Question: Anyone know why when I reopened Visual Studio and when I try to add the reference back manually I can't do it. I did not remove the shared project to begin with.
I only have as referenced if that'll make any difference.

Here's the <URL> if anyone is interested for the Visual Studio logs
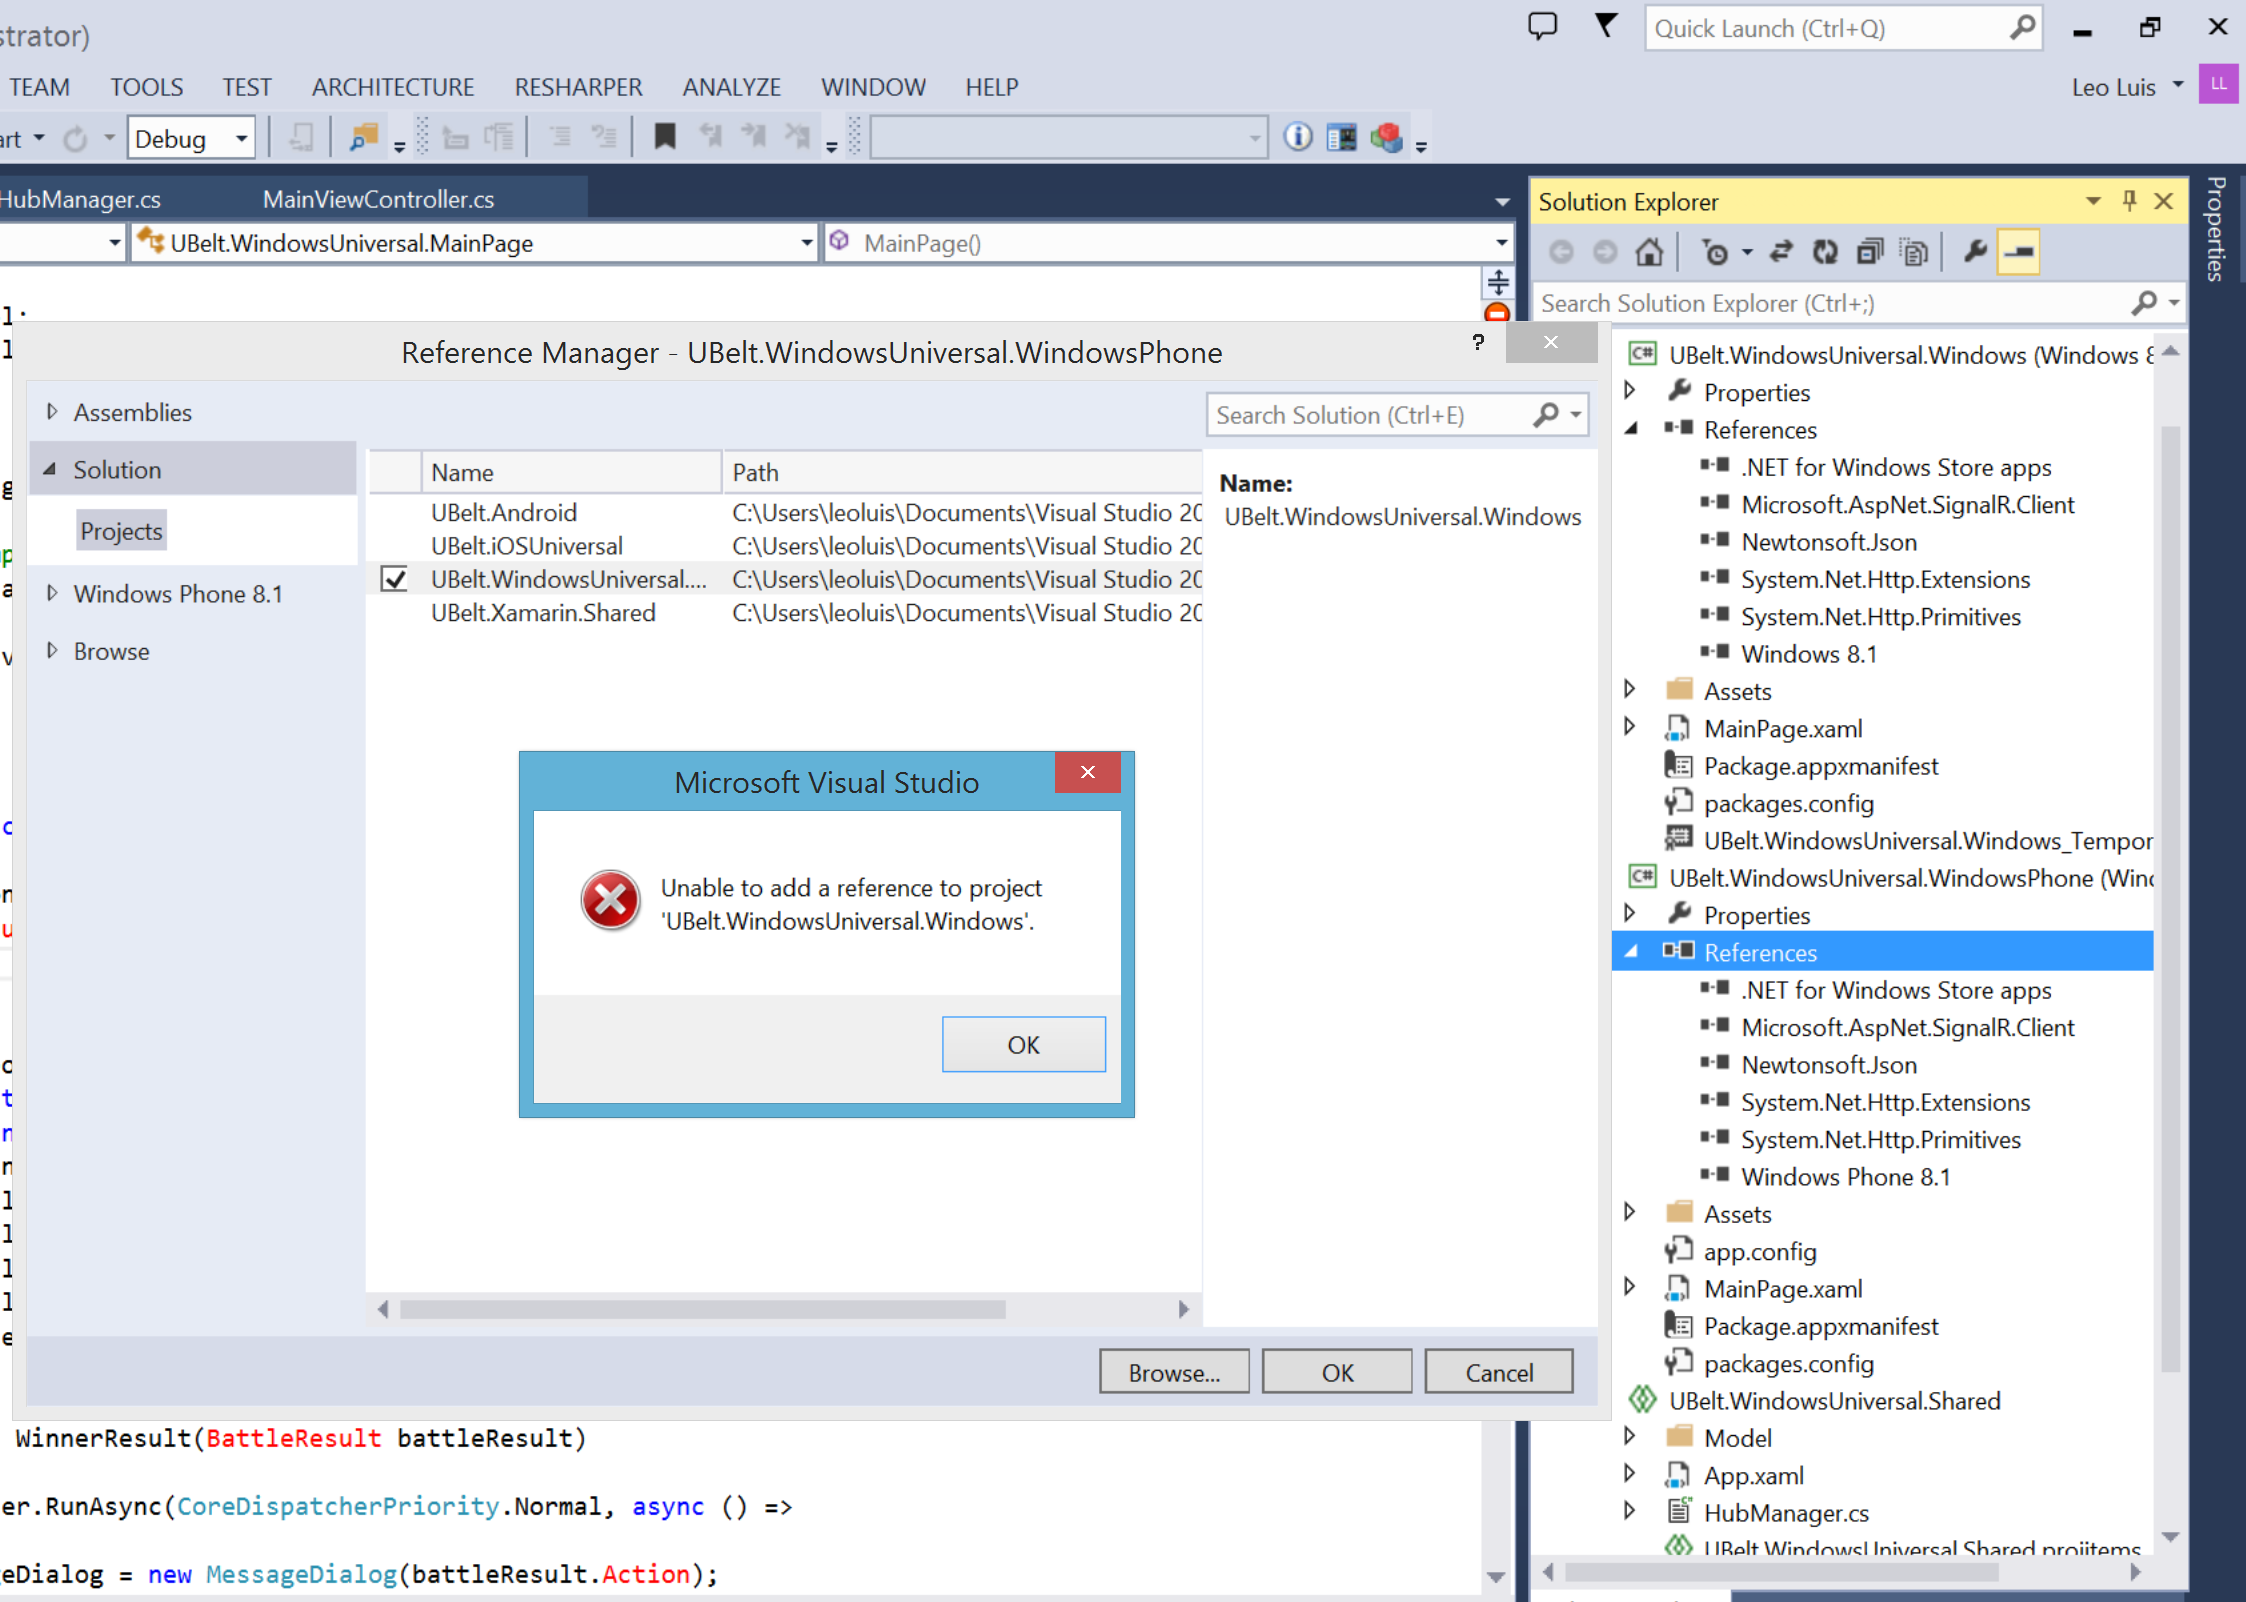
Answer: I ended up creating a new 'Universal apps' and compare the '.csproj'. I edited the existing '.csproj' and added this back. It worked but still doesn't explain why it disappeared.
'''
<Import Project="..\UBelt.WindowsUniversal.Shared\UBelt.WindowsUniversal.Shared.projitems" Label="Shared" />
'''